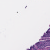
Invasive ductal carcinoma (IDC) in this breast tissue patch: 1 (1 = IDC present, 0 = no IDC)